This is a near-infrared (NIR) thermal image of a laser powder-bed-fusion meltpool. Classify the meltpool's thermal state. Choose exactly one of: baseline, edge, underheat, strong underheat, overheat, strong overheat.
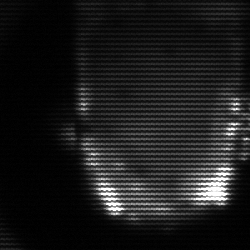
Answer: baseline